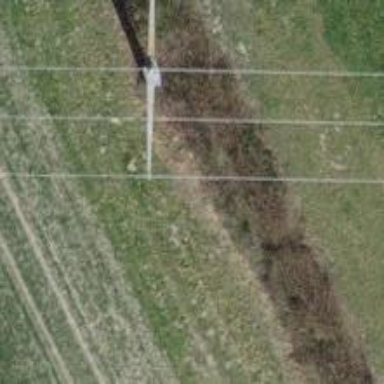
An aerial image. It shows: Power pole.